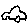
Label: car